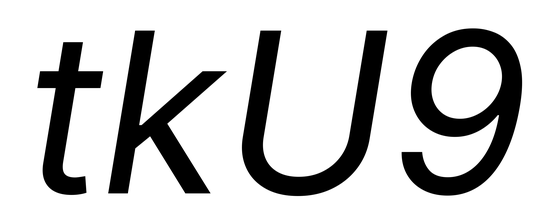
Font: Inter-Italic_Italic